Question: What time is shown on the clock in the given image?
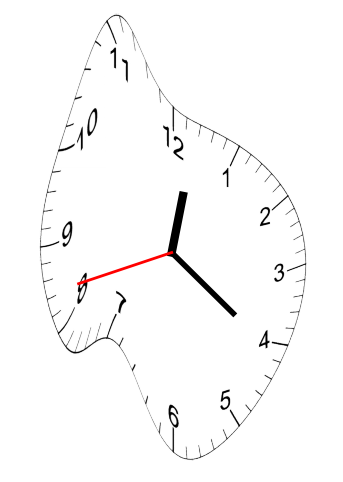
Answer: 12:20:42